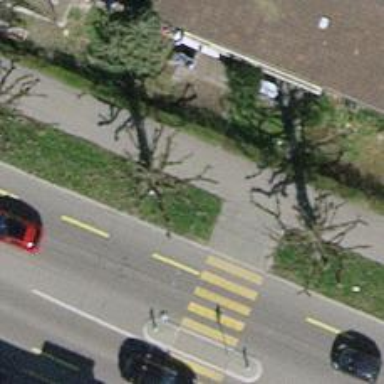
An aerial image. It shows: Tree-lined avenue.